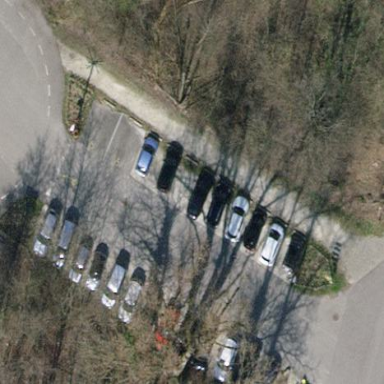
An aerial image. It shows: Parking available on the street side.